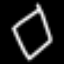
Label: diamond